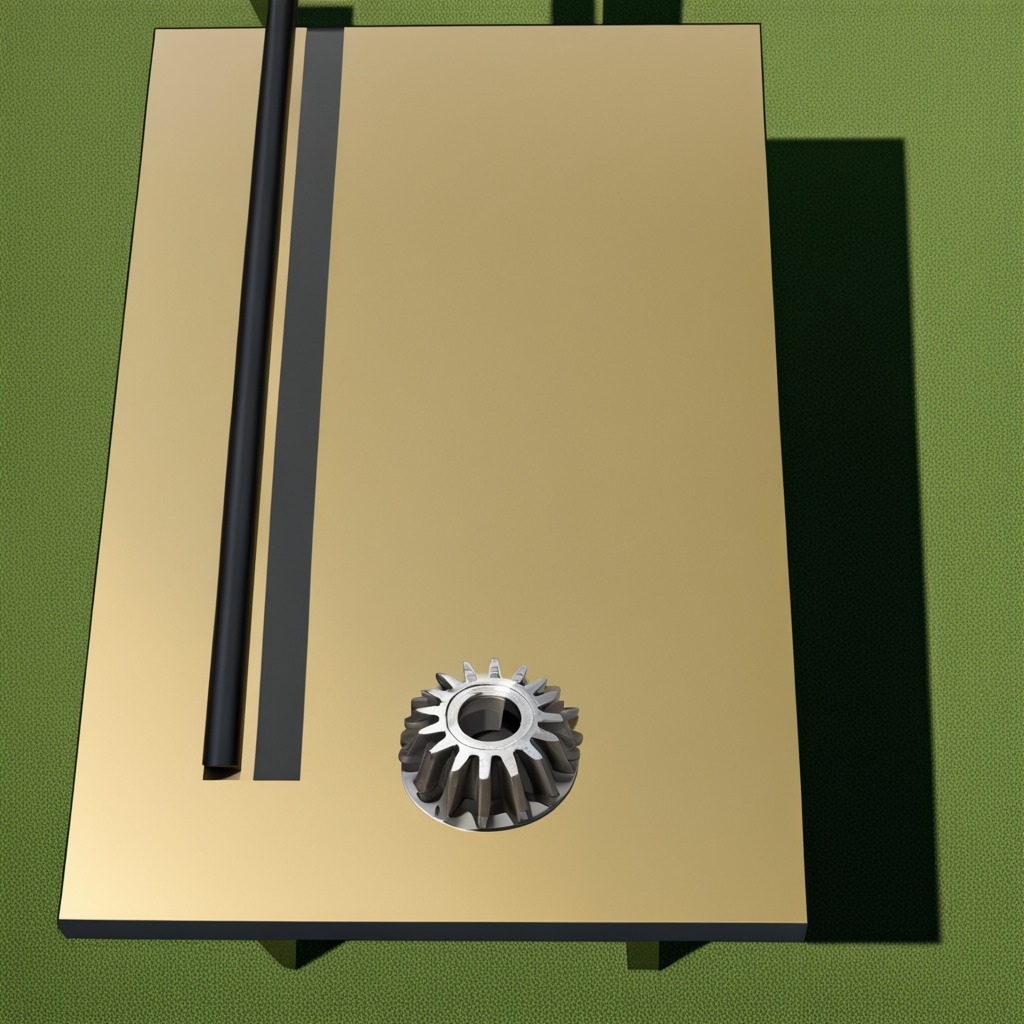
A steel gear with teeth lies on a clean utility table in a temporary outdoor tool station.